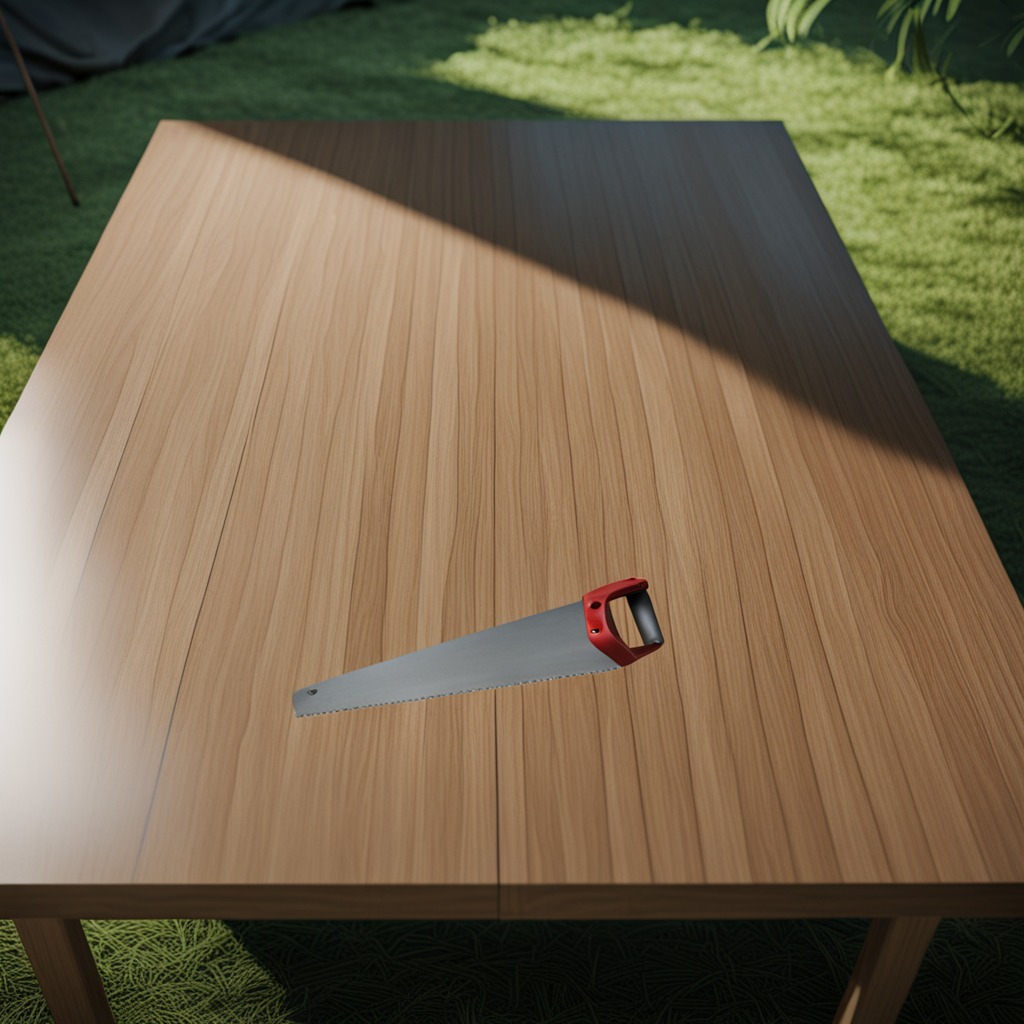
A metal saw is lying on the wooden table inside a jungle field workshop tent.